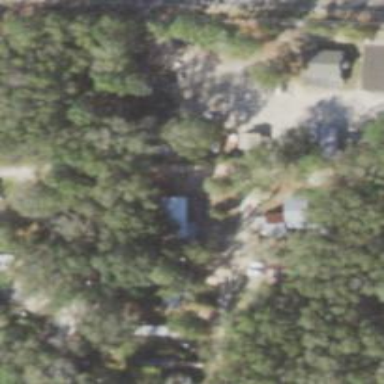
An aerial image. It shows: Residential area known as trailer park.